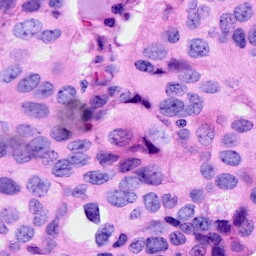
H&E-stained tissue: Breast